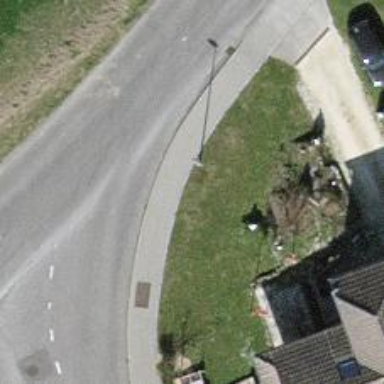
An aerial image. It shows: Bus stop along the road.